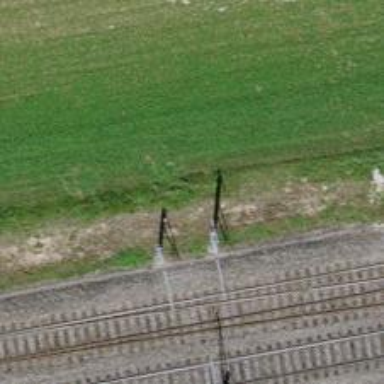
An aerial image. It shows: Power pole.